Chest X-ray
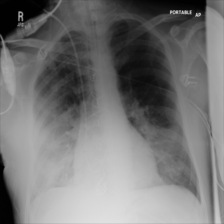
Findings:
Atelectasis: negative
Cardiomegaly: negative
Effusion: negative
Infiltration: positive
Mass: negative
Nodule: negative
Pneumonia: positive
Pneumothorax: negative
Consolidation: positive
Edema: positive
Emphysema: negative
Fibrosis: negative
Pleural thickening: negative
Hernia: negative